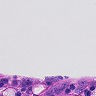
Metastatic tissue present: yes